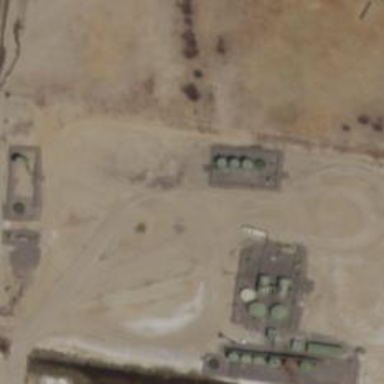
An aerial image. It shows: Storage tank that is man-made.